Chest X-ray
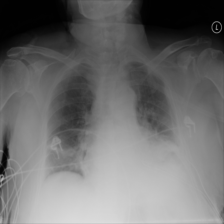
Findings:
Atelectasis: positive
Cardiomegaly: negative
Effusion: negative
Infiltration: positive
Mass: negative
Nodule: negative
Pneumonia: negative
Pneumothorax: negative
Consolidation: negative
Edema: negative
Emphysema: negative
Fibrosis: negative
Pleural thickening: negative
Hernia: negative